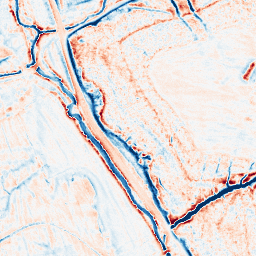
Category: edge_preserving
Decomposition family: anisotropic_diffusion
Decomposition parameters: iterations: 20
kappa: 30
gamma: 0.2
Upsampling method: bspline
Upsampling parameters: scale: 8
Upsampling scale: 8